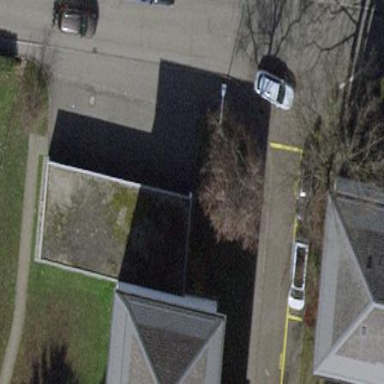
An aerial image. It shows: Group of garages.